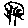
Label: tree